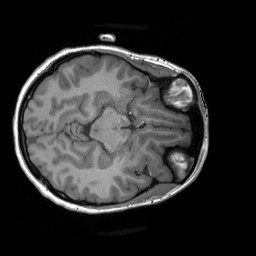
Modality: T1w
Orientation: axial
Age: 25
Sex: female
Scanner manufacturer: siemens
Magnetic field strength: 3 T
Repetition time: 1.9 s
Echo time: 0.00232 s